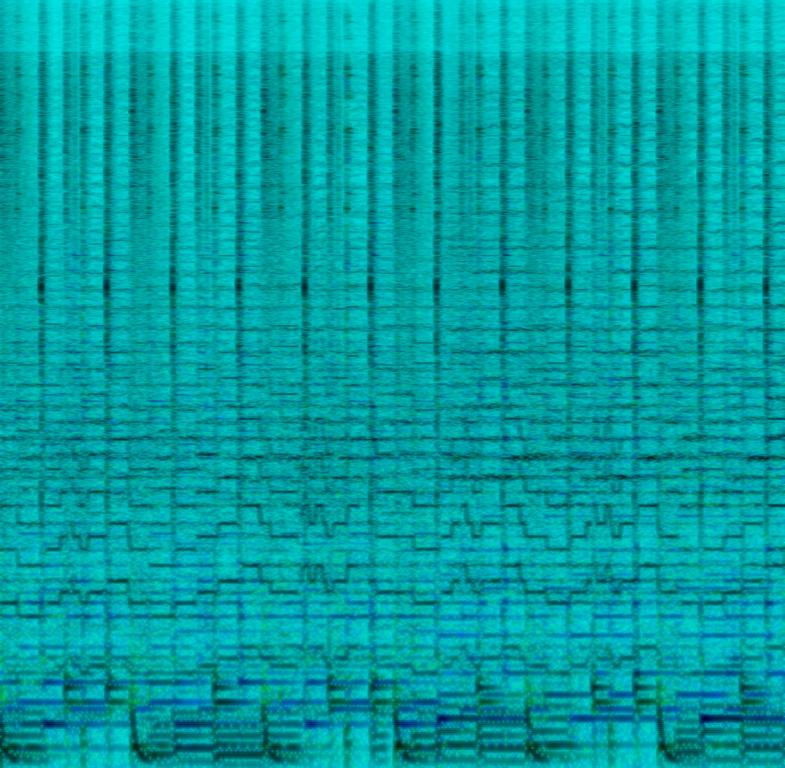
A male vocalist sings this enthralling Arabic song. The tempo is medium with mizwiz lead melody , rhythmic oud accompaniment,, goblet drum, tambourine  keyboard harmony along with more Arabian percussive instruments. The song is melodic, charming, pleasant, engaging, ambient and soulful. This song is an Arabic Pop song.